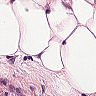
Metastatic tissue present: no